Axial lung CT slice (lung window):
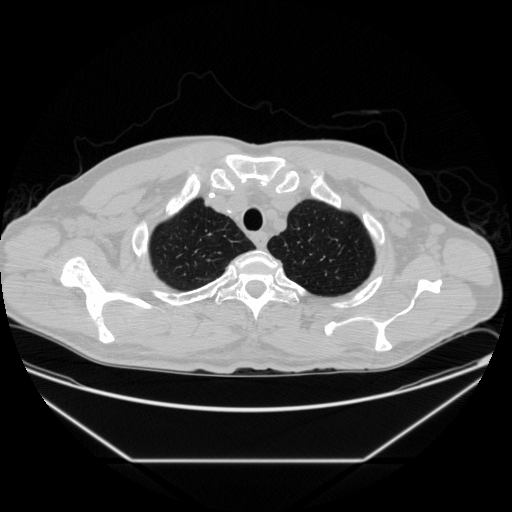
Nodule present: no